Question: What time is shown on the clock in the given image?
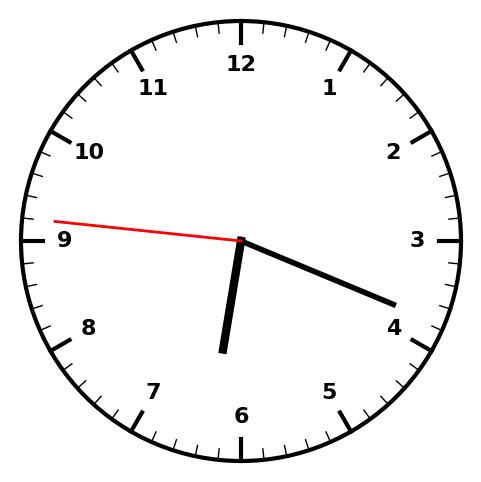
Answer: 06:18:46